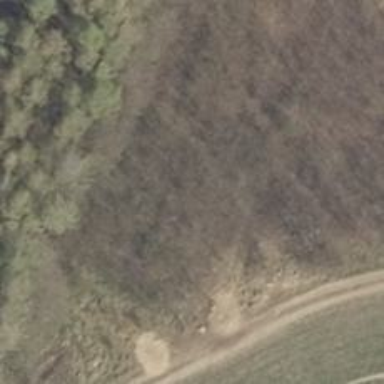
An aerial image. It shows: Shelter that serves as hunting stand.